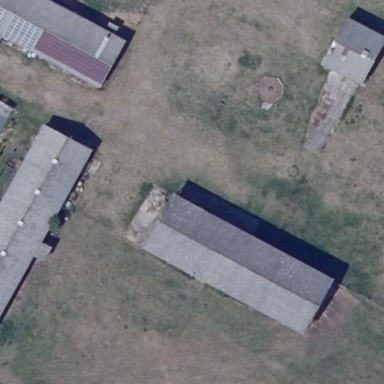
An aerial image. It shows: Farmyard area.